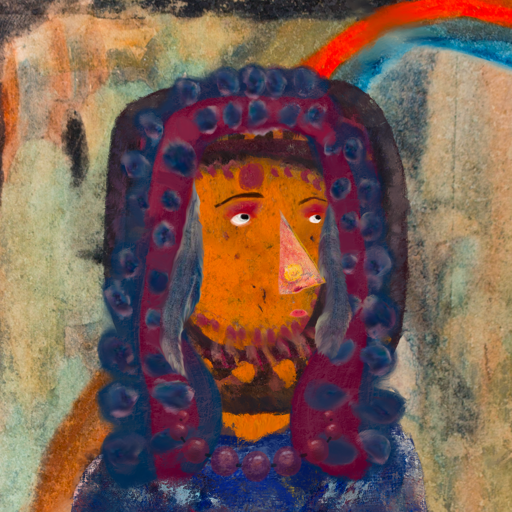
Background: Childish, Head And Neck Side: Doll_w_Hair, Face Side: Irani, Bust: Irani, Hair Side: Hill_Girl, Head Accessory: Blank, Second Necklace: Blank, Necklace: Irani_2, Baby: Blank